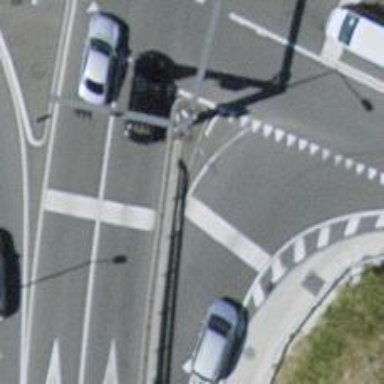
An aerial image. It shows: Road with traffic signals for signaling.